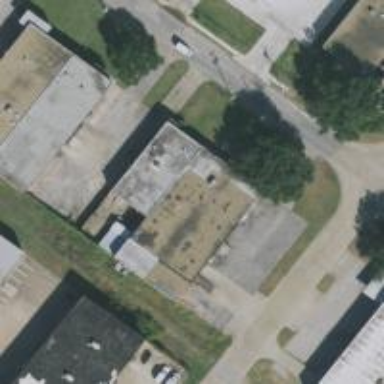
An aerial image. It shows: Warehouse.